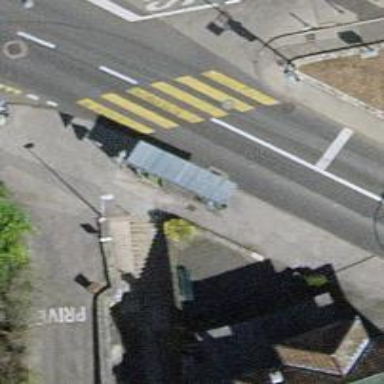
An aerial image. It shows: Bus stop with sheltered platform for public transport.